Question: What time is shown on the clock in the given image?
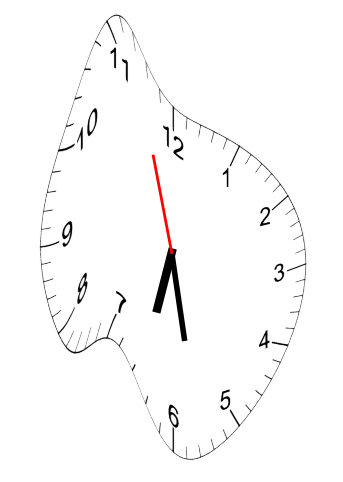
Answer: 06:27:57